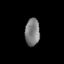
Tissue: lung
Cell type: Endothelial cells
Senescence score: 0.5433
Nuclear area (px): 392
Mean DAPI intensity: 124.931